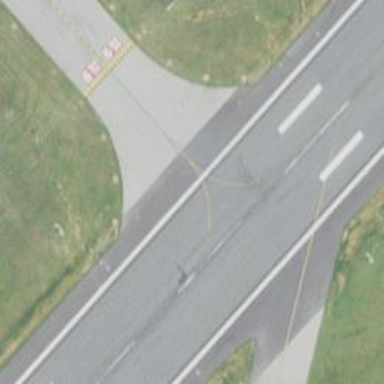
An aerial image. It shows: View of taxiway at the airport.